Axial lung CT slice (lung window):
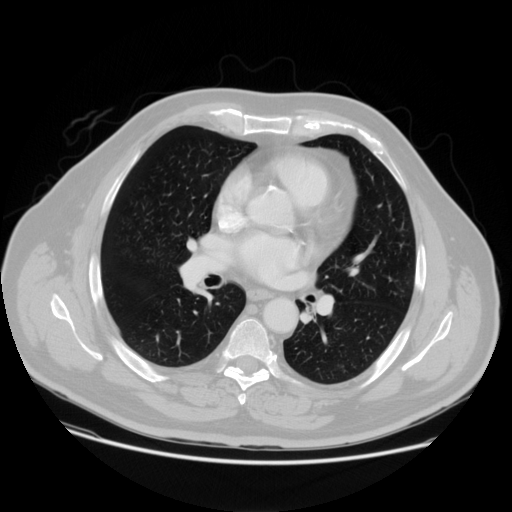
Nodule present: no